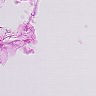
Metastatic tissue present: no